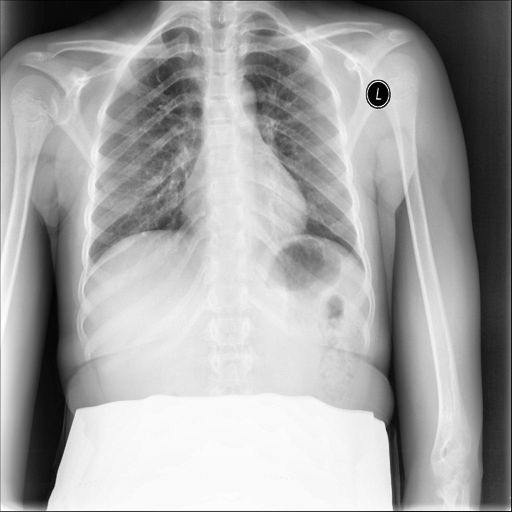
Finding: NORMAL